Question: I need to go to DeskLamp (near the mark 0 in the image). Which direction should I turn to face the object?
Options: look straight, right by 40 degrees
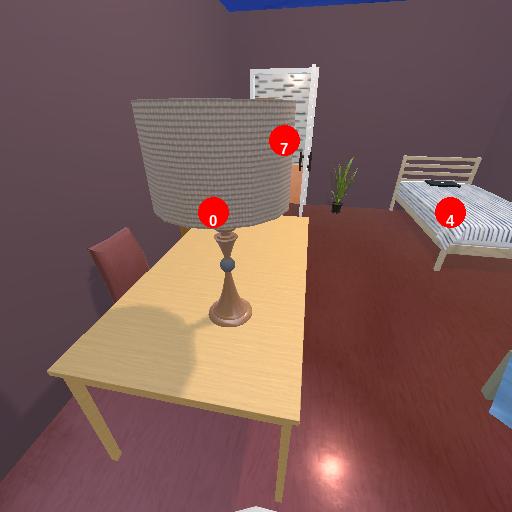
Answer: look straight